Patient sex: M
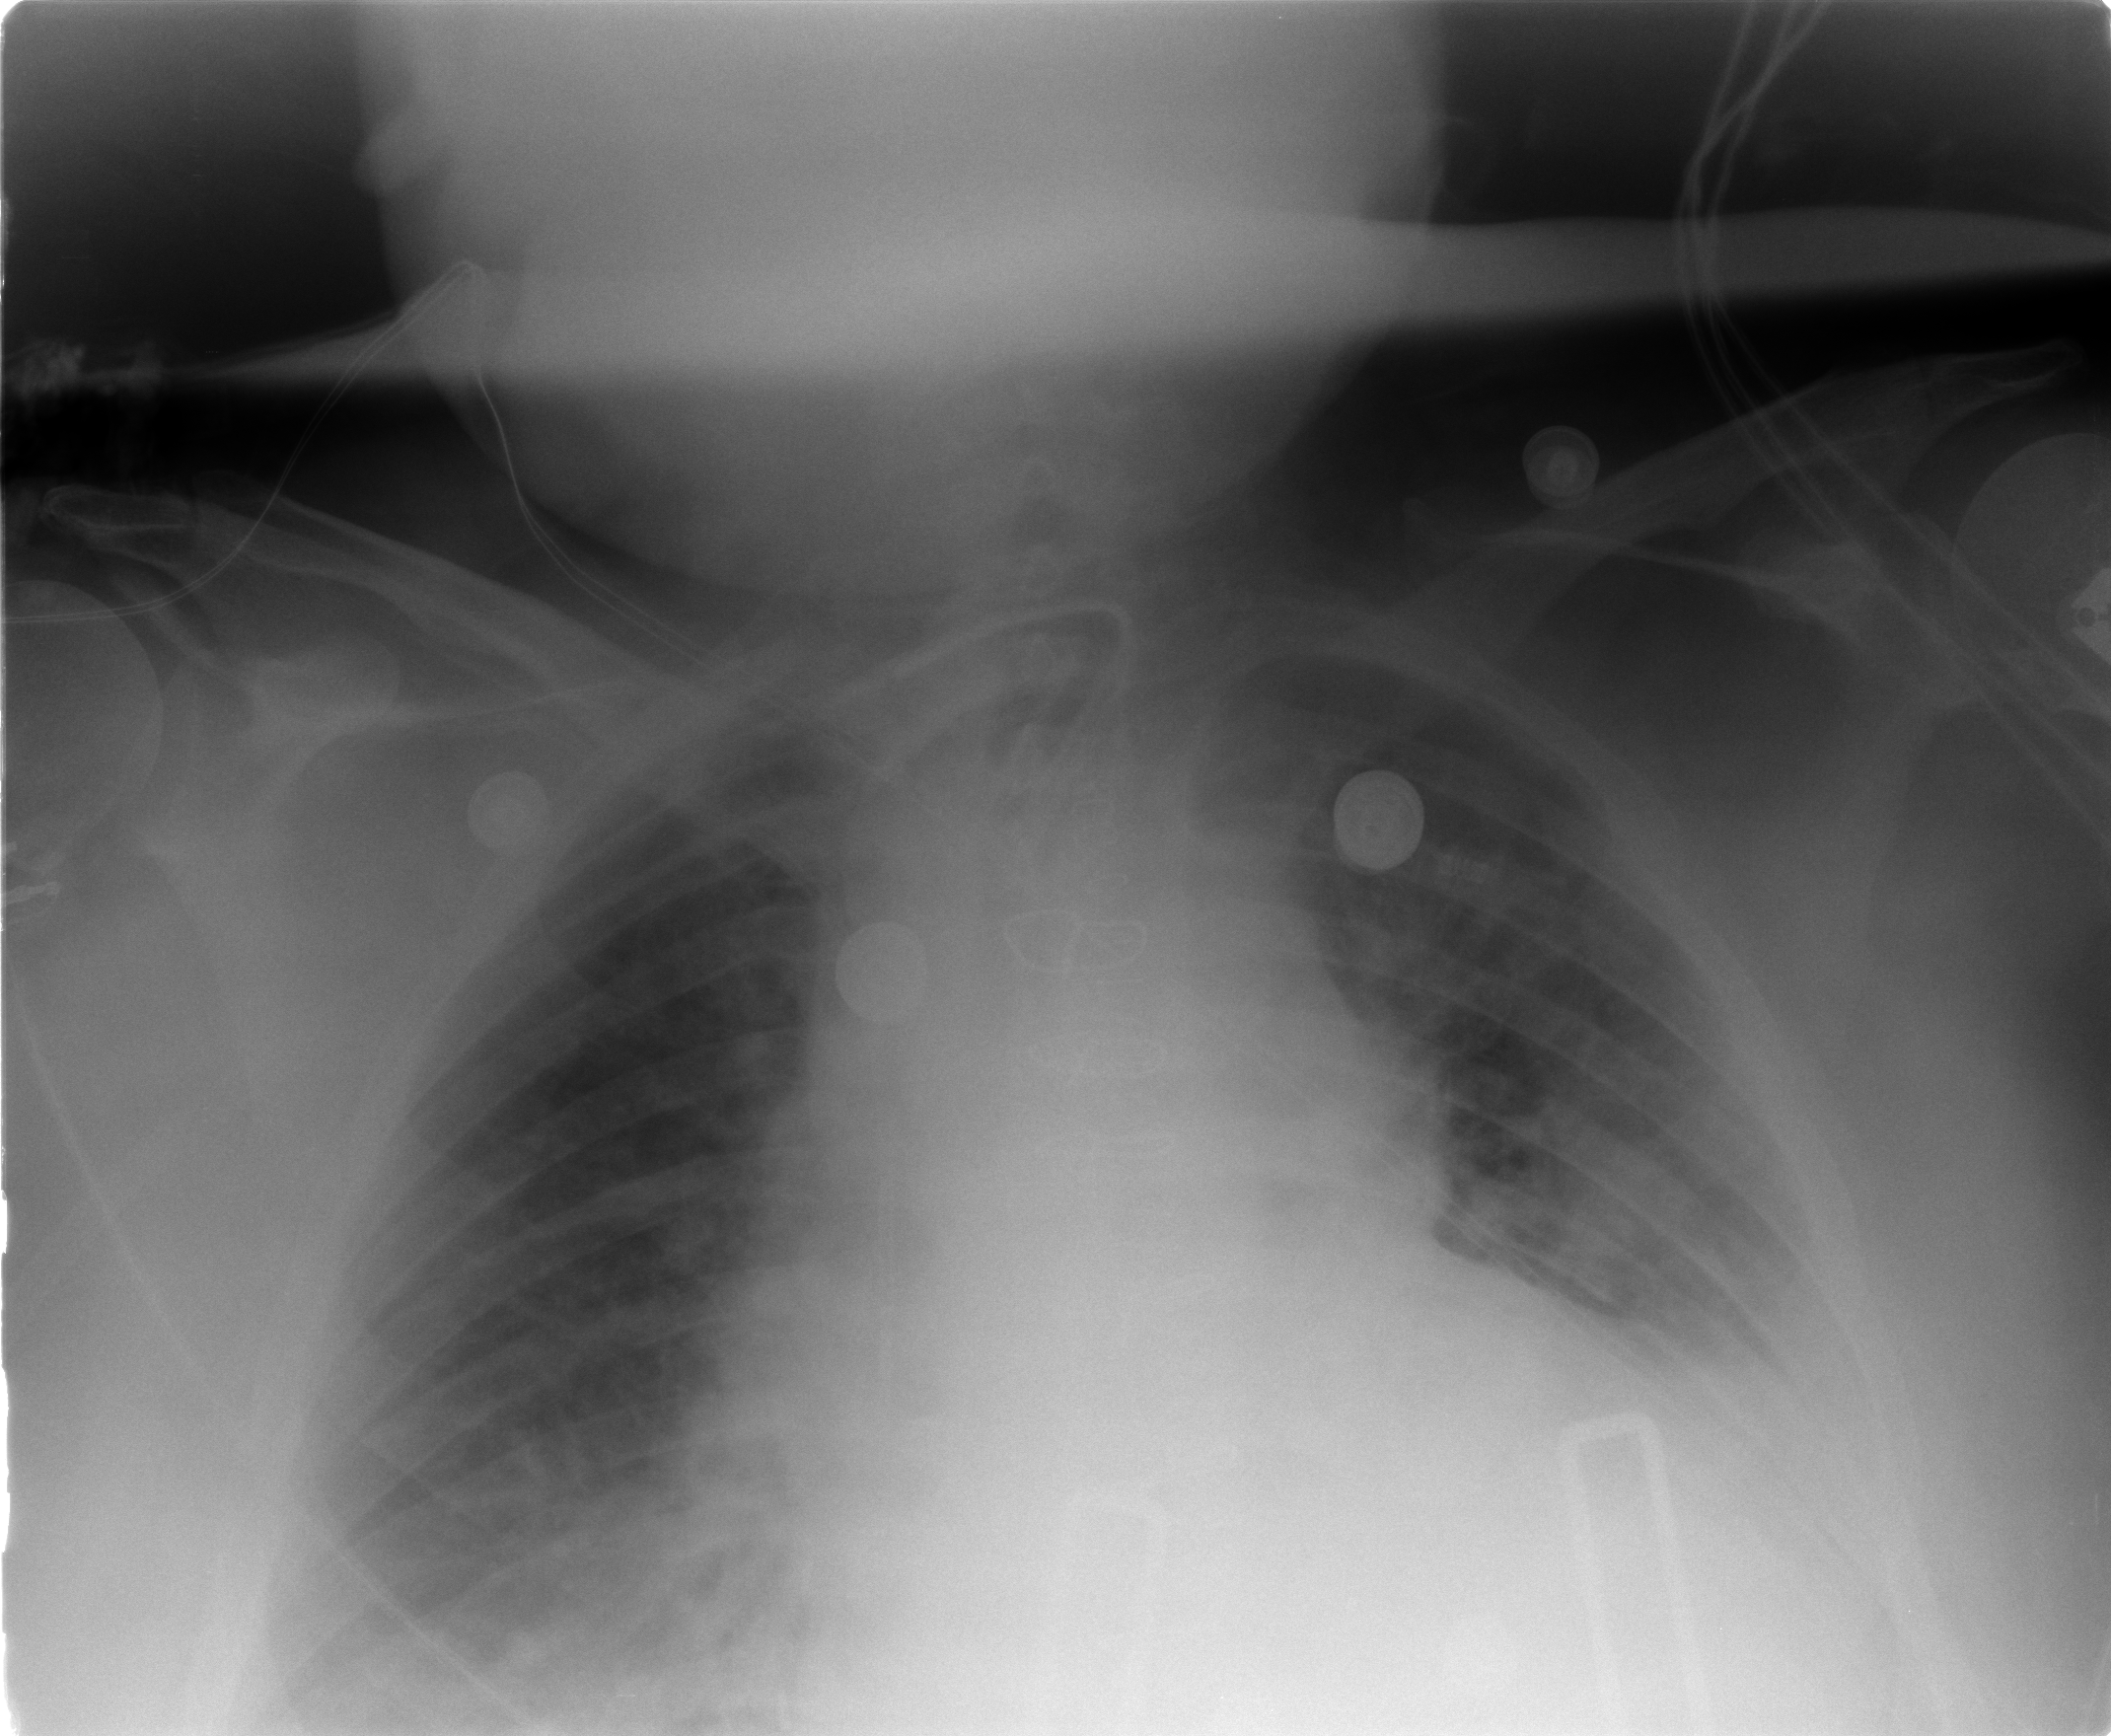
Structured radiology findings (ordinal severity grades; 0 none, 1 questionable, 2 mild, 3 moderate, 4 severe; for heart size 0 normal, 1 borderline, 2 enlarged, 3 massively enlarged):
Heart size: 2
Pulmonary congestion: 2
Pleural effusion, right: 2
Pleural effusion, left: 3
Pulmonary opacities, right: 1
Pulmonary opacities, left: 1
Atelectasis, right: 1
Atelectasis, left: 2